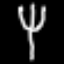
Label: fork